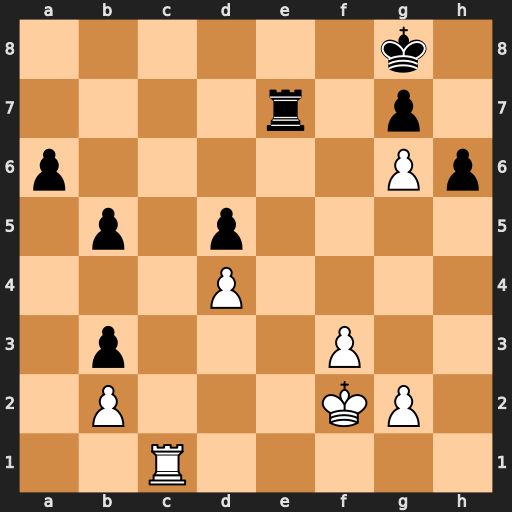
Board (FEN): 6k1/4r1p1/p5Pp/1p1p4/3P4/1p3P2/1P3KP1/2R5
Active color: w
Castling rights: -
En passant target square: -
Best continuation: Rc8+ Re8 Rxe8#